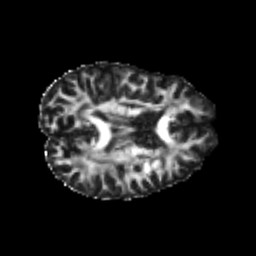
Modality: FA
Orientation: axial
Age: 24
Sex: female
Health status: healthy
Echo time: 0.074 s